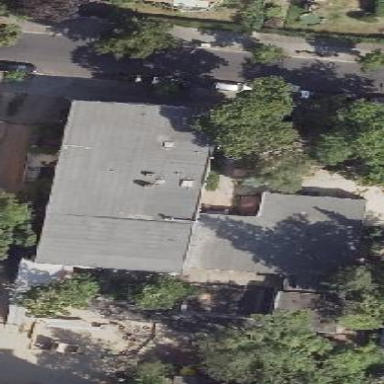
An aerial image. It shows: Kindergarten with flat roof.